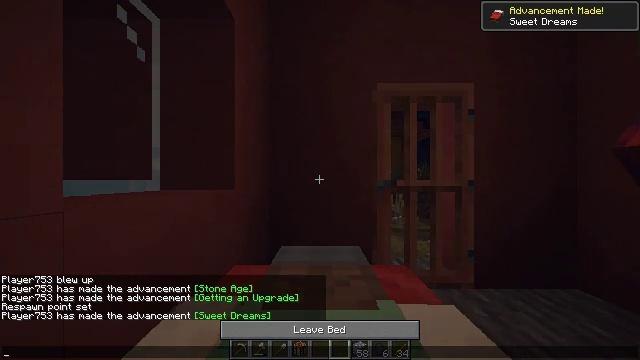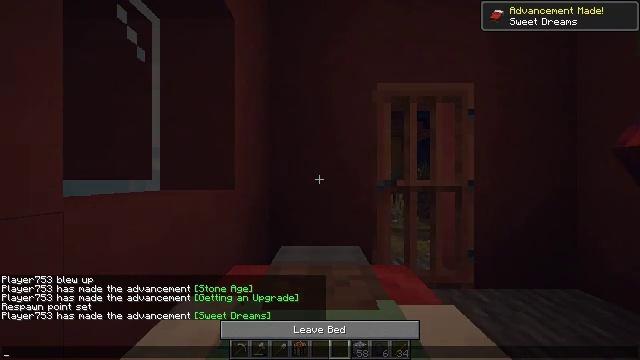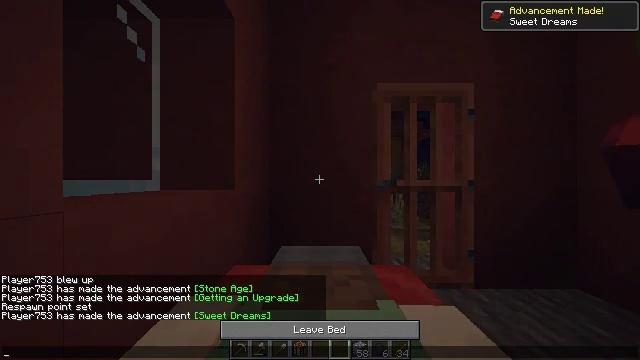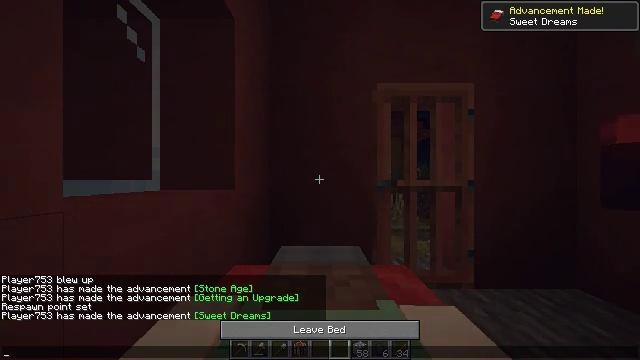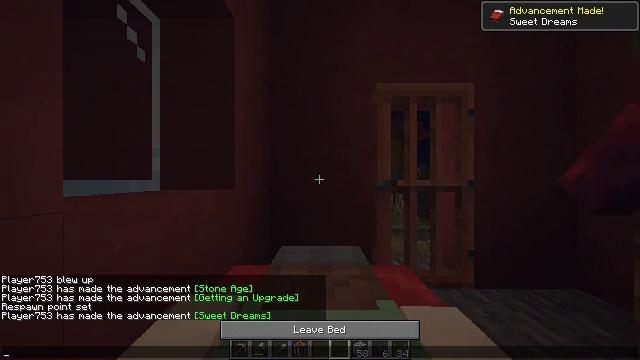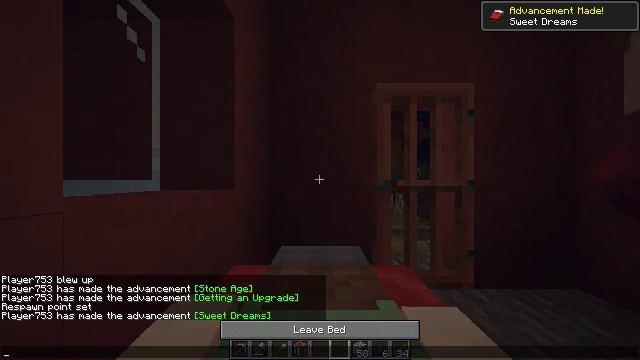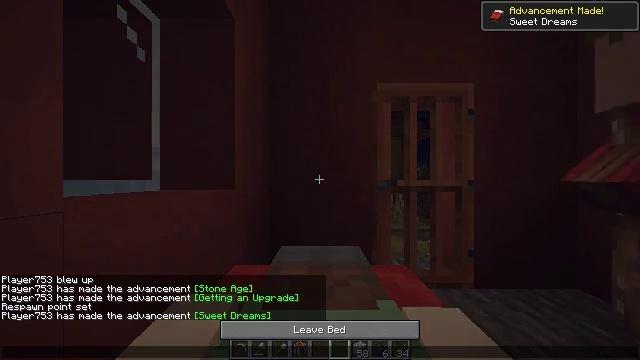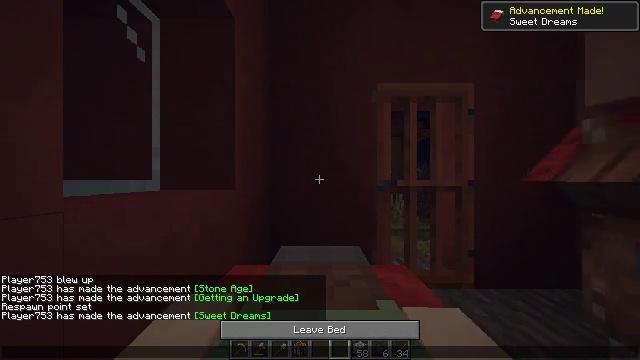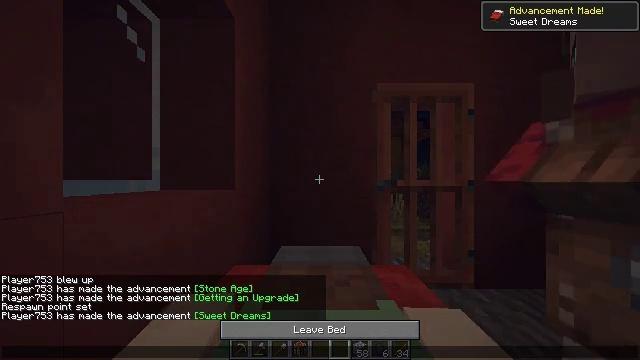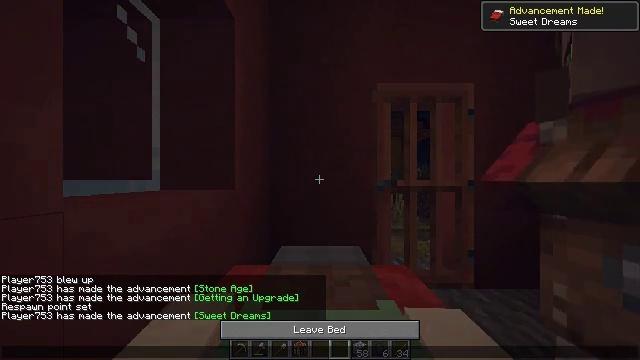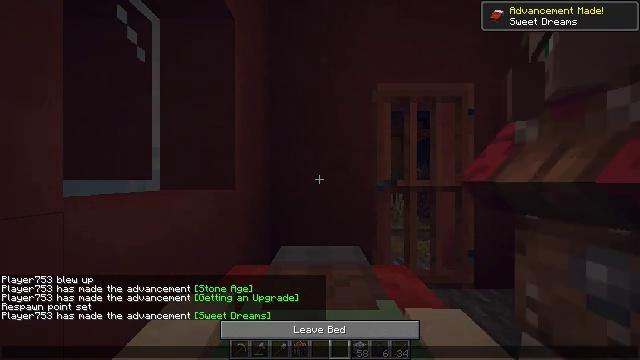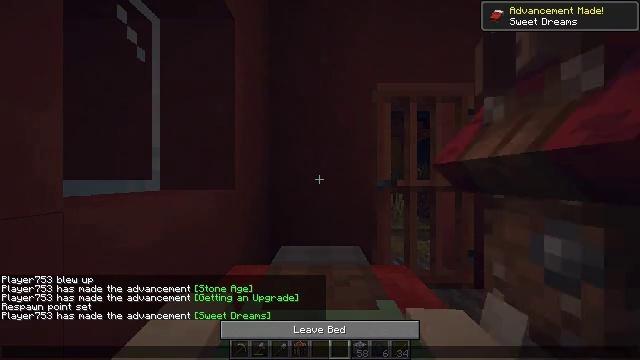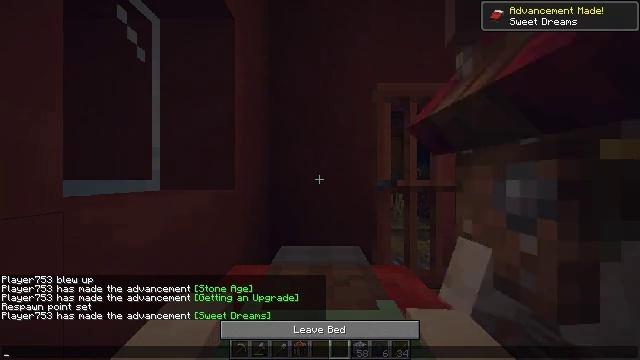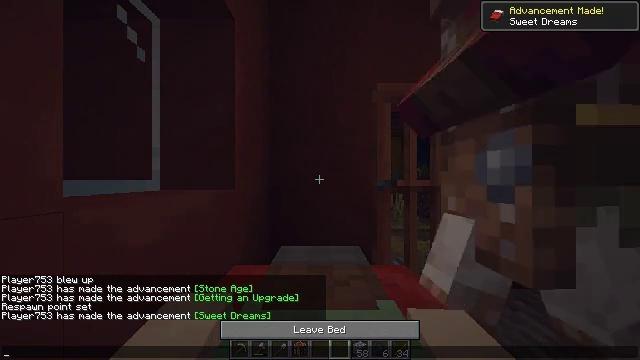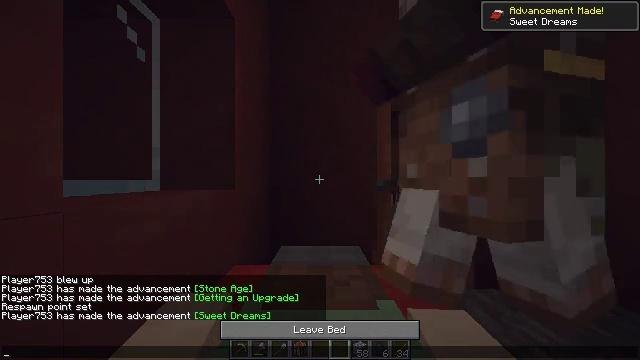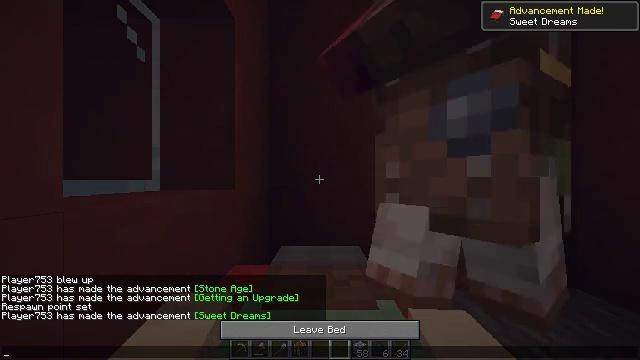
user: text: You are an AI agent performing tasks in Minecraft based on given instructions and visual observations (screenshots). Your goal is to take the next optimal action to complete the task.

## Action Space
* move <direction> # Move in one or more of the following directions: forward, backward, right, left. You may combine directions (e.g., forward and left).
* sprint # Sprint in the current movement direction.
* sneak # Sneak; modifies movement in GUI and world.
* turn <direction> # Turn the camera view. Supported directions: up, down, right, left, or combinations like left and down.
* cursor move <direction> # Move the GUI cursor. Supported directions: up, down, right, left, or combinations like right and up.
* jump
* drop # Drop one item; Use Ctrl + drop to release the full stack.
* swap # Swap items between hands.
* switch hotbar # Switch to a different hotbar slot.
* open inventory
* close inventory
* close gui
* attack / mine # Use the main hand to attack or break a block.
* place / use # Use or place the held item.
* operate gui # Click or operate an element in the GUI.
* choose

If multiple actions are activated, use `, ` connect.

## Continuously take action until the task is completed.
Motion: motion action
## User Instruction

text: Dismantle the red bed.
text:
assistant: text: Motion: no_op
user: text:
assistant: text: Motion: no_op
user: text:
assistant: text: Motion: no_op
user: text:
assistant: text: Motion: no_op
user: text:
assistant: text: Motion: no_op
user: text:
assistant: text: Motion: no_op
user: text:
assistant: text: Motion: no_op
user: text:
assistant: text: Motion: no_op
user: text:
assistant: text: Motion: no_op
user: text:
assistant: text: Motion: no_op
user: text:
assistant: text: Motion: no_op
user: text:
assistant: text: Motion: no_op
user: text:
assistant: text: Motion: no_op
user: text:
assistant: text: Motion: no_op
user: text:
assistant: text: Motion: no_op
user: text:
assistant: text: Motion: no_op
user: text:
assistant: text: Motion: no_op
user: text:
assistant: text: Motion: no_op
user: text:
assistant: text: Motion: no_op
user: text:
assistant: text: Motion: no_op
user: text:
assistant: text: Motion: no_op
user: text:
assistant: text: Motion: no_op
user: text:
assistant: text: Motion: no_op
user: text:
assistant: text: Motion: no_op
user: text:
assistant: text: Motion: no_op
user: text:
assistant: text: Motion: no_op
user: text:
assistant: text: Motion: no_op
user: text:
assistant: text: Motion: no_op
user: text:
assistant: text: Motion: no_op
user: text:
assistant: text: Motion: no_op